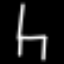
Label: chair